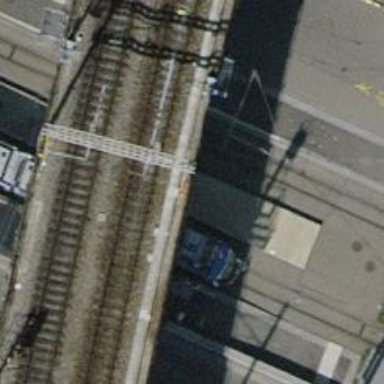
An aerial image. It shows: Tram stop with stop position for public transport.